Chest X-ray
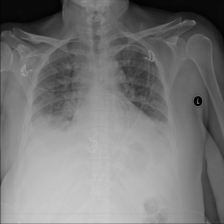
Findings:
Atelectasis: negative
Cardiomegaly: negative
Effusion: positive
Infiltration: negative
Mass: negative
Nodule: negative
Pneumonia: negative
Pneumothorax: negative
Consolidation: positive
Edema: negative
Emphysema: negative
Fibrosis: negative
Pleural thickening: negative
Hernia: negative